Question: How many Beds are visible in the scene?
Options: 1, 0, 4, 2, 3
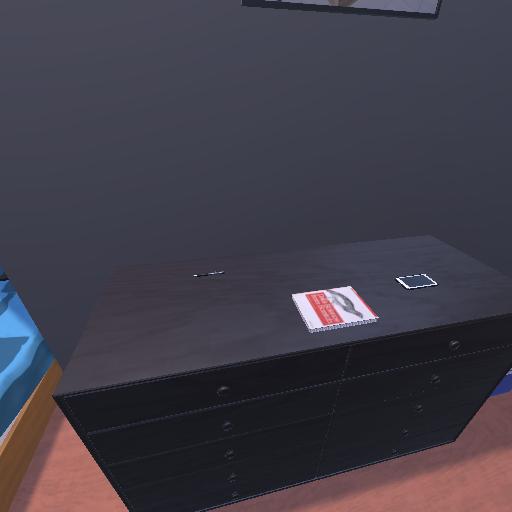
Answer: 1